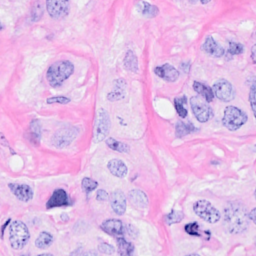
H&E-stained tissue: Breast